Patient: sex F, age 58
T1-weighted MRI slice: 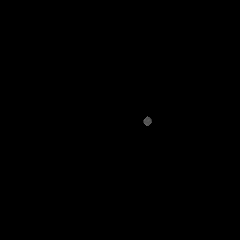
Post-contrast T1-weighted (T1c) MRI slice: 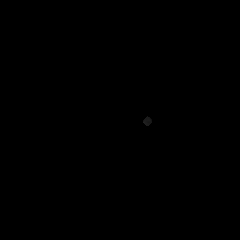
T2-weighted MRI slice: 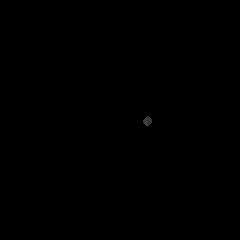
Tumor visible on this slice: no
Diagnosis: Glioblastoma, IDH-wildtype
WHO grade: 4